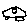
Label: car